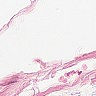
Metastatic tissue present: no